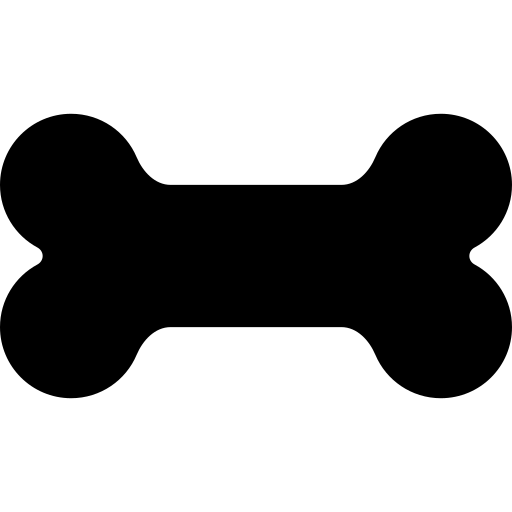
Tags: icon, FontAwesome, fa-icon, solid, bone